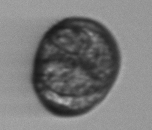
Label: Margalefidinium